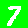
Digit: 7